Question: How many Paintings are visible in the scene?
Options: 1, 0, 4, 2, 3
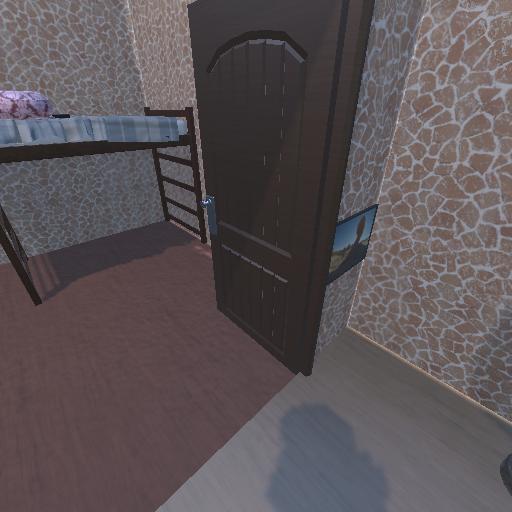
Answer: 1